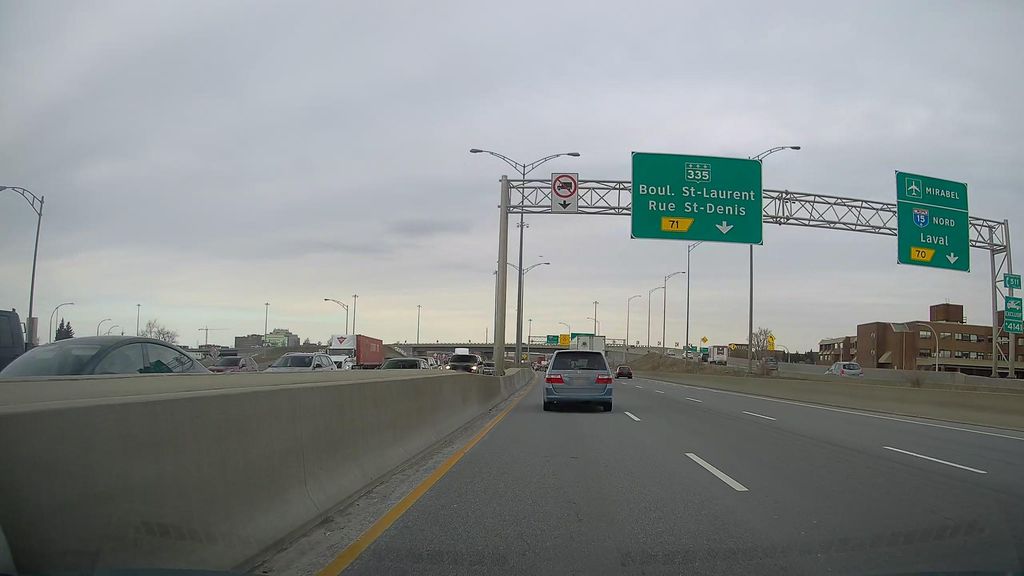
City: montreal